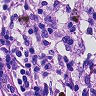
Metastatic tissue present: no